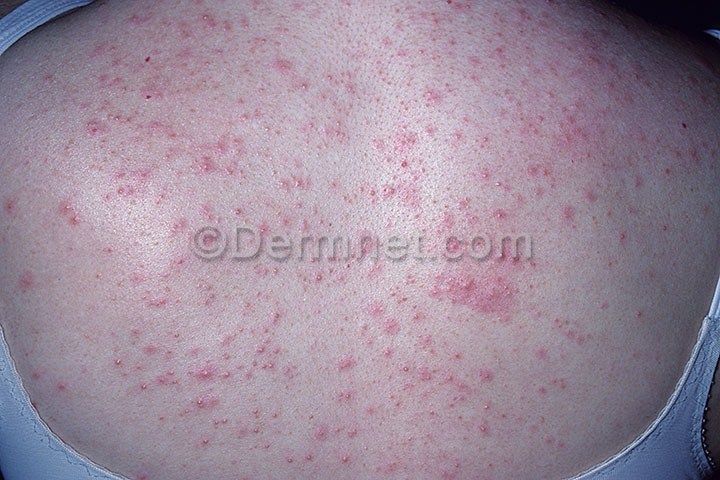
Disease: Cellulitis Impetigo and other Bacterial Infections